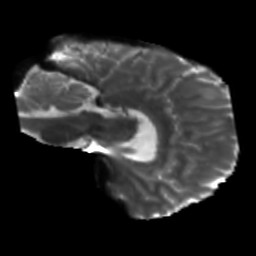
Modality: T2w
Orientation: sagittal
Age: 46
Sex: male
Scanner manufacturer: siemens
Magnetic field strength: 3 T
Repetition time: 5.25 s
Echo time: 0.08 s